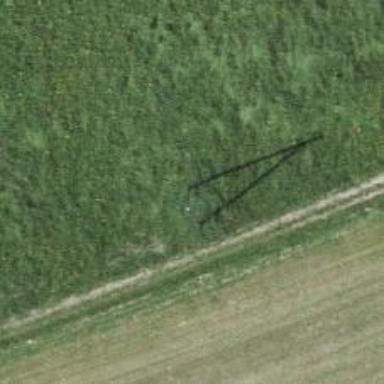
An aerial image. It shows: Minor power line.